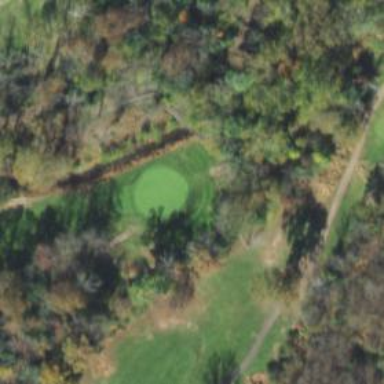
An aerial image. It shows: Path bridge on golf course.